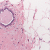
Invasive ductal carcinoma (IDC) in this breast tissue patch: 0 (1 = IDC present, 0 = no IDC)